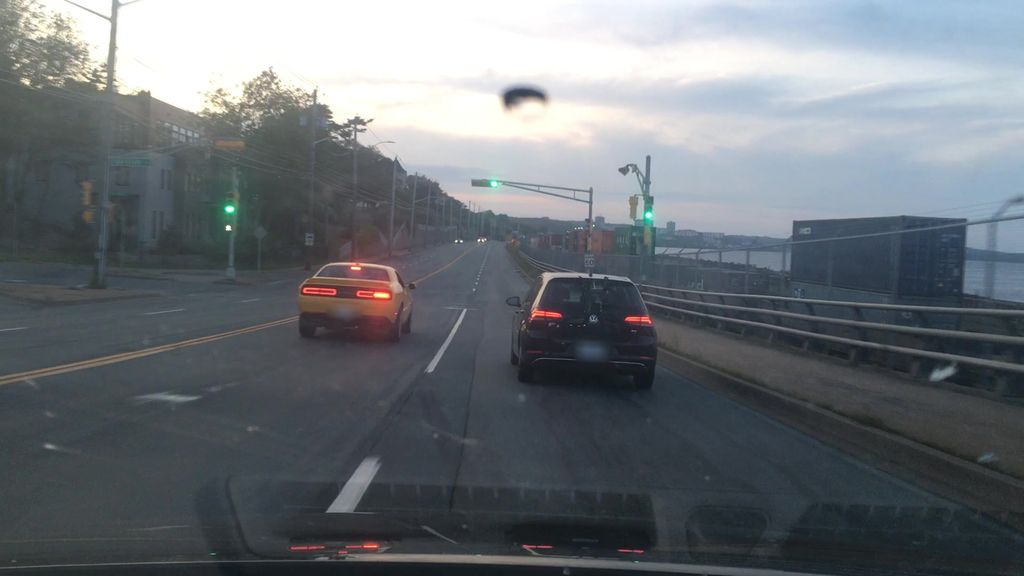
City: halifax